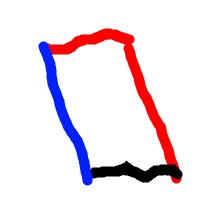
Shape: parallelogram